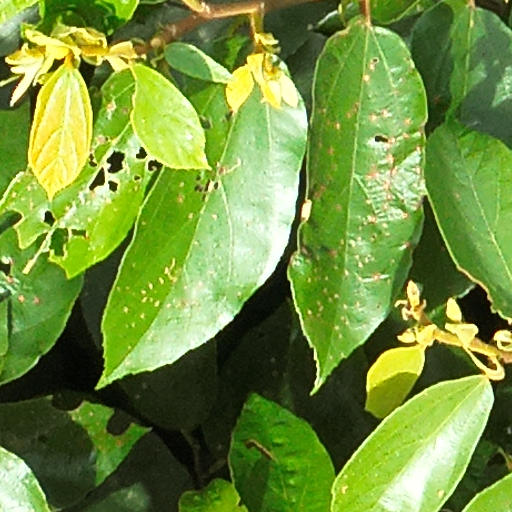
Species: Luehea seemannii
GBIF accepted scientific name: Luehea seemannii
Crown area (m\u00b2): 36.536